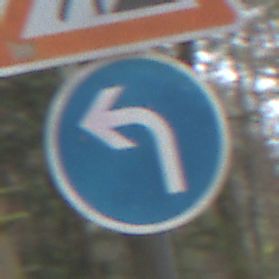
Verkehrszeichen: VorgeschriebeneFahrtrichtungLinks
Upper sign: Arbeitsstelle
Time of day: Midday
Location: Outdoor (Nature)
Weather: Overcast
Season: NotSpecified
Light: Natural